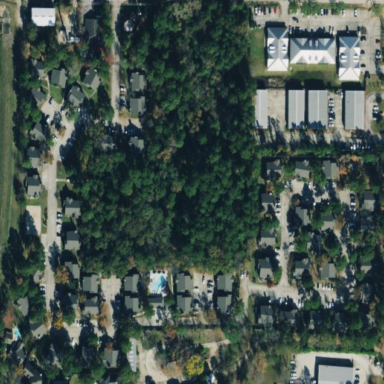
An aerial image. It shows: Residential area within neighborhood.